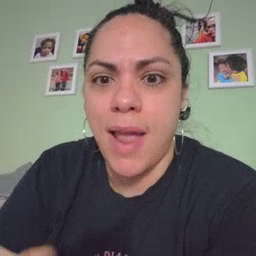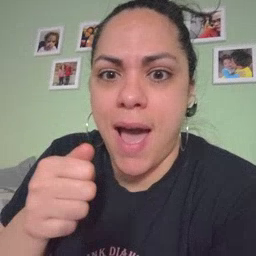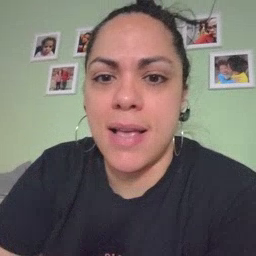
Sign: hide